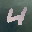
Label: 4